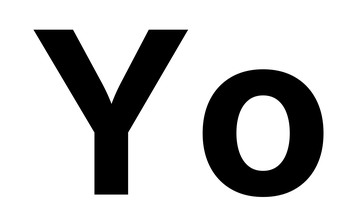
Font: Inter_Bold